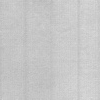
Atmospheric dust classification: dusty